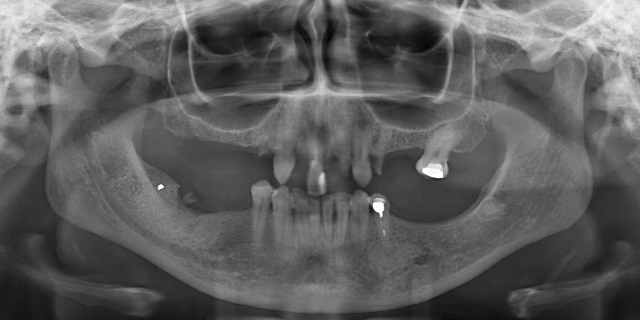
adult